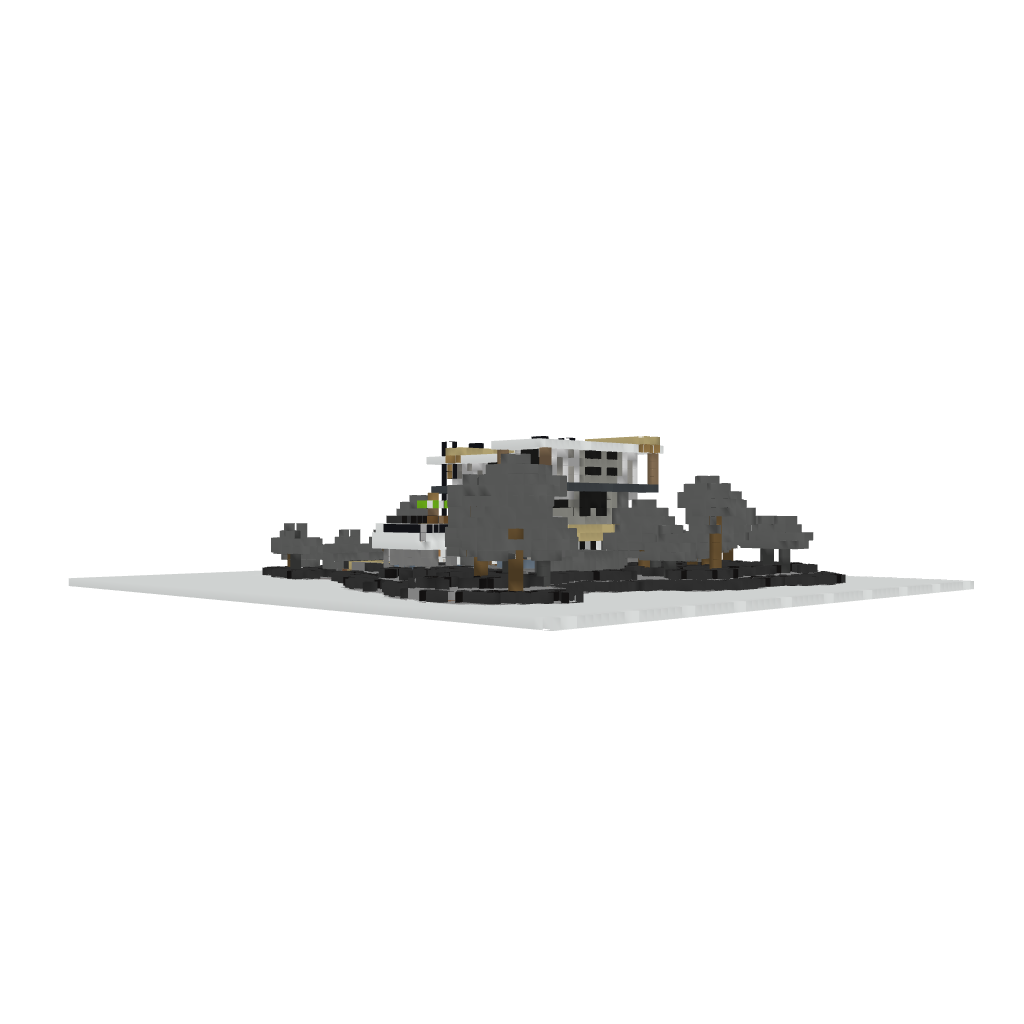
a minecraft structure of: Luxury House #1